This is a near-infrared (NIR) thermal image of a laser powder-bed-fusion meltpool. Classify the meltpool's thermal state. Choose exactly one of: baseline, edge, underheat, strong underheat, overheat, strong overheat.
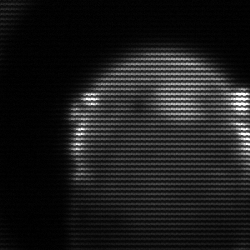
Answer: edge